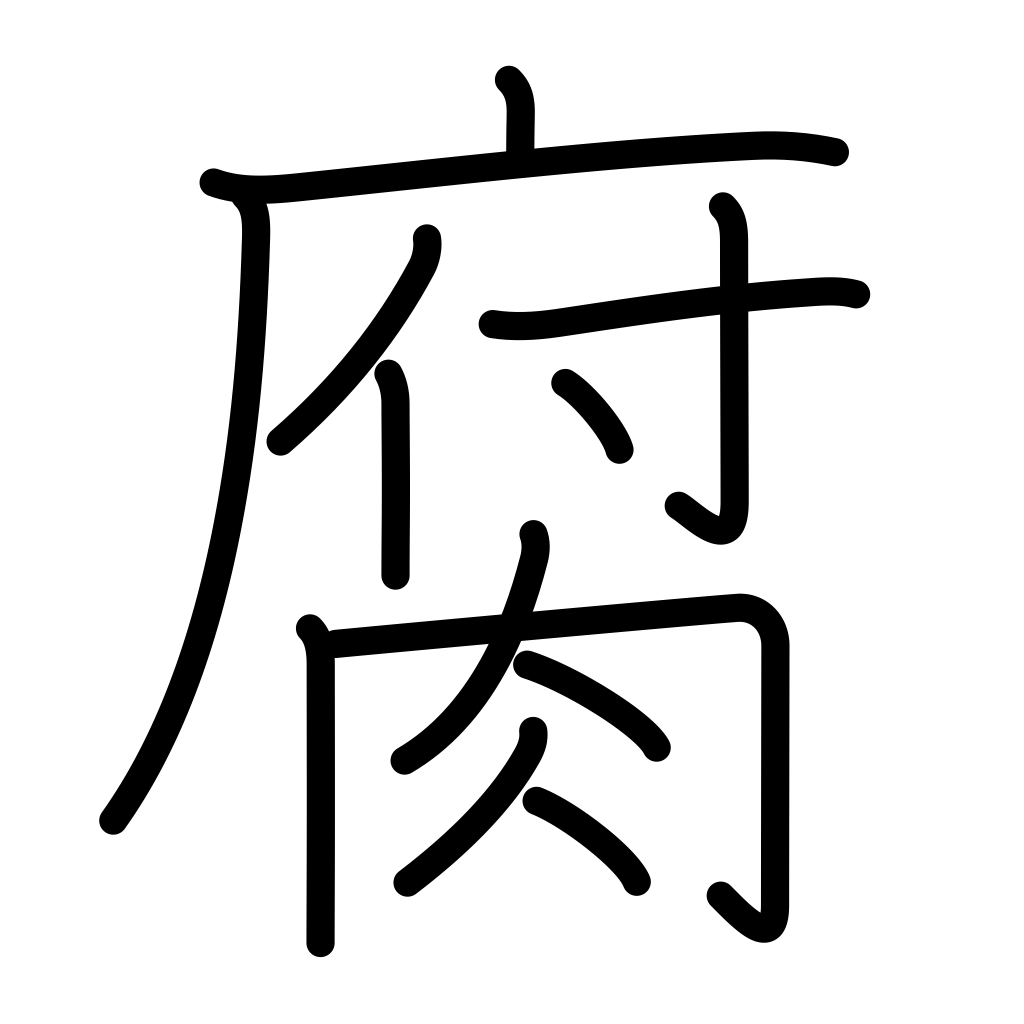
Meaning: rot, decay, sour